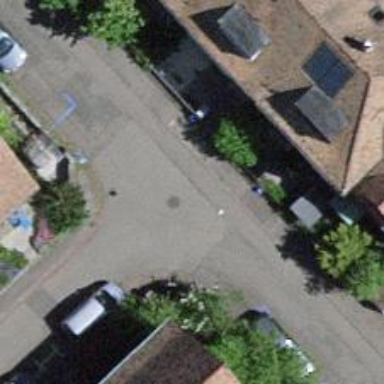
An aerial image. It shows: Asphalt road in living street.